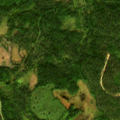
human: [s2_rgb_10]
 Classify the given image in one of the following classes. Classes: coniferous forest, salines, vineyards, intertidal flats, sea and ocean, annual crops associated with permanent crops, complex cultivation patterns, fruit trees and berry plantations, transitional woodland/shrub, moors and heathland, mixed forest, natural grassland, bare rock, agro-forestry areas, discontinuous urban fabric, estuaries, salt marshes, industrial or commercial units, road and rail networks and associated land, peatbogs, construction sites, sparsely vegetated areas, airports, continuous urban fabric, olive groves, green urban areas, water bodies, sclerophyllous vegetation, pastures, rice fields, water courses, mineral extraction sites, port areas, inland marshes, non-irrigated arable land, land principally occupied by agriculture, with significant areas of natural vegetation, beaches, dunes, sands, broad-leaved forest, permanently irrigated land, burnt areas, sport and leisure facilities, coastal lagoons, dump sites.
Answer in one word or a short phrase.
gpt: coniferous forest, mixed forest, transitional woodland/shrub, peatbogs